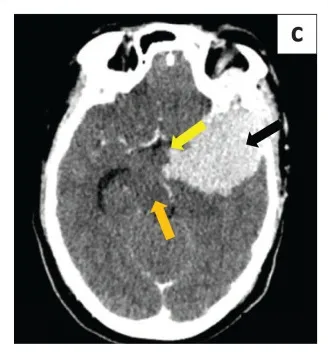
(c) Post-contrast axial image shows the extent of the intracranial component (black arrow) of the tumour compressing the midbrain (orange arrow) and extending into the suprasellar cistern (yellow arrow). No cerebral oedema.
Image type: radiology (ct)